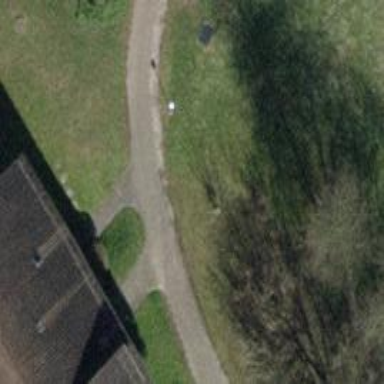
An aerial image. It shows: Footway along the road.